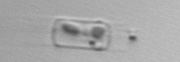
Label: Skeletonema